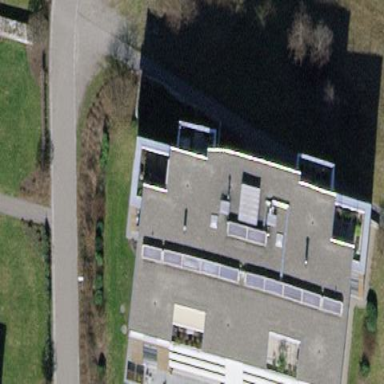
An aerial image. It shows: Apartment building with flat roof.